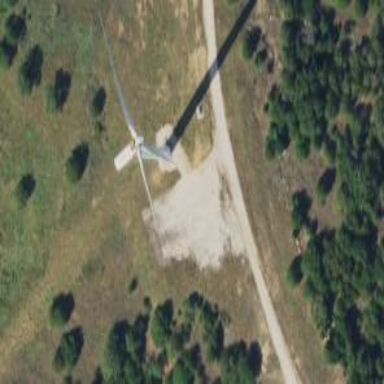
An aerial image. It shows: Wind generator powered by horizontal axis wind turbine.